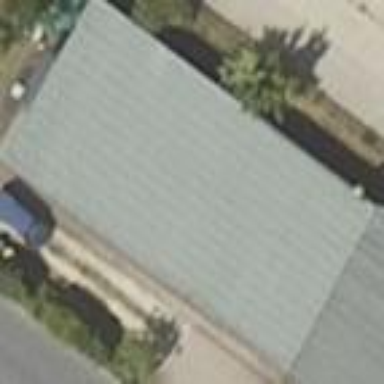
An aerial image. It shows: Commercial building.